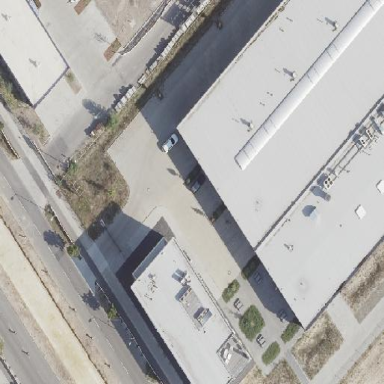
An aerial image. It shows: Office building with flat roof.